Field crop: maize
Growth stage: 2
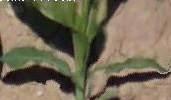
Species: maize